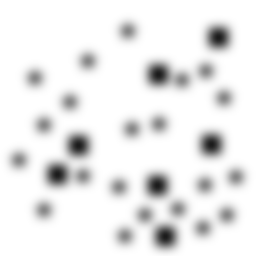
Squares: 7
Triangles: 0
Stars: 21
Total shapes: 28